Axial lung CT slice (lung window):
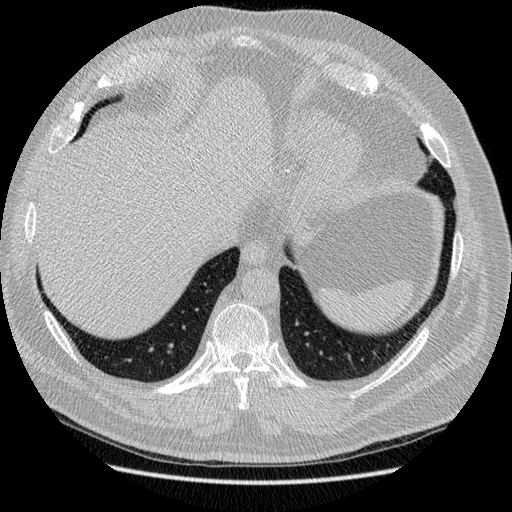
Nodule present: no